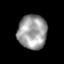
Tissue: skin
Cell type: Epithelial cells
Senescence score: 0.2833
Nuclear area (px): 968
Mean DAPI intensity: 156.976